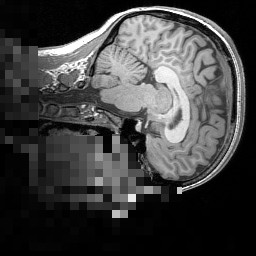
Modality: T1w
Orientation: sagittal
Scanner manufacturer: siemens
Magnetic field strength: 3 T
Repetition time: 1.5 s
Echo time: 0.00291 s